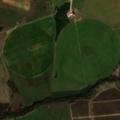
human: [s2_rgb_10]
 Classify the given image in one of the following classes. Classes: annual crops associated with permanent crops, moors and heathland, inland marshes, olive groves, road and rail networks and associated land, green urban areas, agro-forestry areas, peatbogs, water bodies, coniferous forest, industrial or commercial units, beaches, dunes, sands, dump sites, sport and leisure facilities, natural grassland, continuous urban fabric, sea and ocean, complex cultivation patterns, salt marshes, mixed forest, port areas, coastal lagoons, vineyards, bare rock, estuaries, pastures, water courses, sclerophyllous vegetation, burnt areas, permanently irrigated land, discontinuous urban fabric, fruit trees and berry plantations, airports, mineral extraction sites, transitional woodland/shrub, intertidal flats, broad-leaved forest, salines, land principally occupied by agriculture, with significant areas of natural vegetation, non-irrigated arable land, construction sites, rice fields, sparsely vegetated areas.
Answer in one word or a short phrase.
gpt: non-irrigated arable land, permanently irrigated land, vineyards, complex cultivation patterns